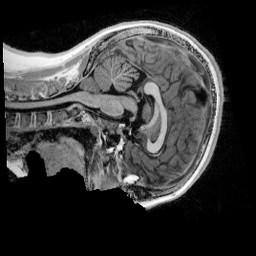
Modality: UNIT1_denoised
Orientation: sagittal
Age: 13
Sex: female
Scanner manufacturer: siemens
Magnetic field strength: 3 T
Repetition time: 4 s
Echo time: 0.00303 s